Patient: sex F, age 63
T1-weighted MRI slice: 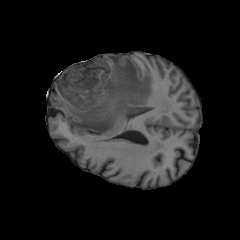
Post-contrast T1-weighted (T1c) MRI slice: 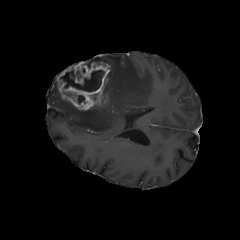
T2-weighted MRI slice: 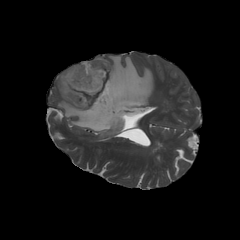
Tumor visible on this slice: yes
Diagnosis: Glioblastoma, IDH-wildtype
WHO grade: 4